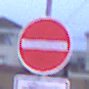
Verkehrszeichen: VerbotDerEinfahrt
Zusatzzeichen unten: MehrspurigeFahrzeugeFrei7
Umgebung: Outdoor, Urban
Tageszeit: SunriseSunset
Wetter: Overcast
Licht: Natural
Jahreszeit: NotSpecified
Kontrast: LowContrast